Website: lowes
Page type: review-order
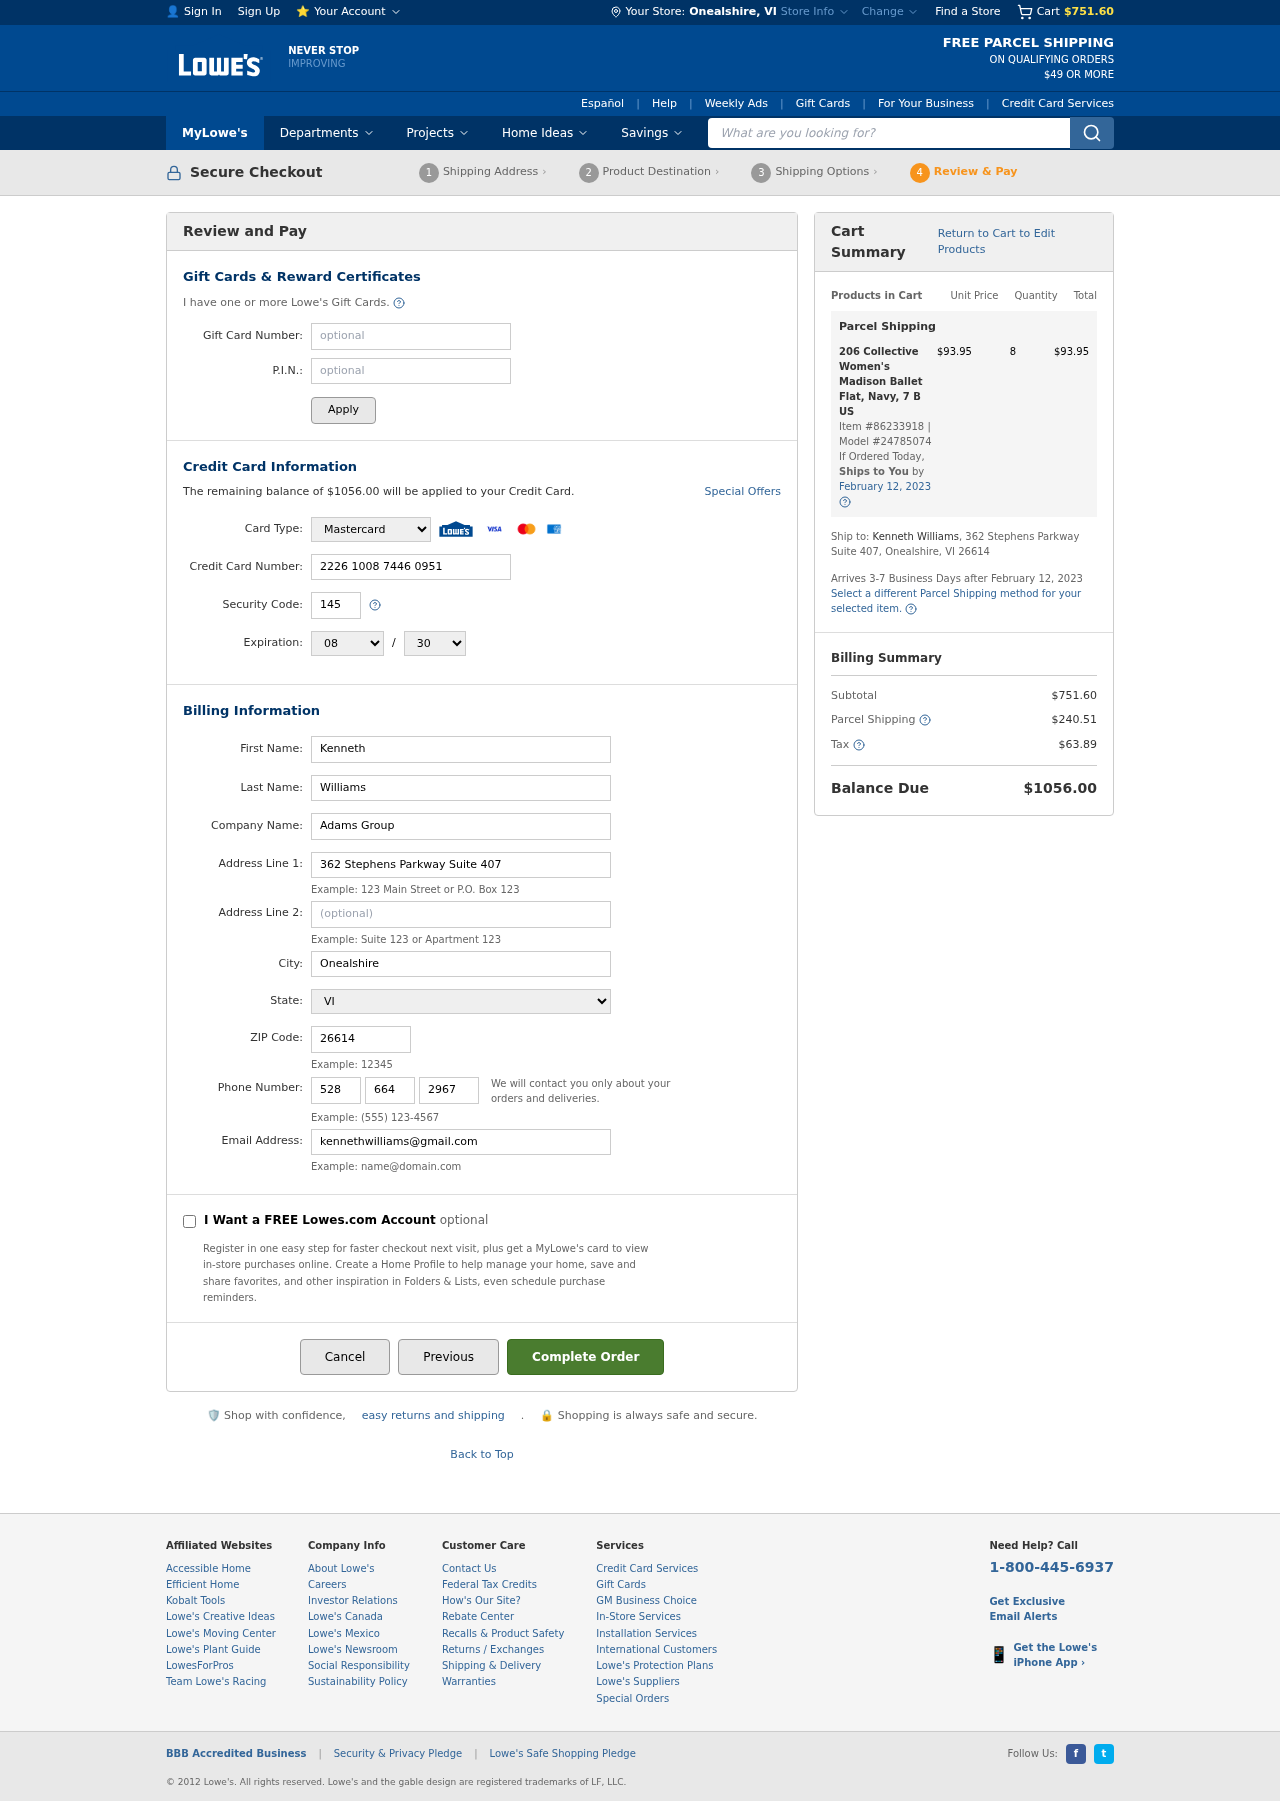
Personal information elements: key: PII_CARD_CVV
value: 145
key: PII_CARD_EXPIRY_MONTH
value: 08
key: PII_CARD_EXPIRY_YEAR
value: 30
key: PII_CARD_NUMBER
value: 2226 1008 7446 0951
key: PII_CARD_TYPE
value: Mastercard
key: PII_CITY
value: Onealshire
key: PII_CITY_STATE
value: Onealshire, VI
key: PII_COMPANY
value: Adams Group
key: PII_EMAIL
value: kennethwilliams@gmail.com
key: PII_FIRSTNAME
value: Kenneth
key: PII_LASTNAME
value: Williams
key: PII_PHONE_AREA
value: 528
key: PII_PHONE_PREFIX
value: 664
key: PII_PHONE_SUFFIX
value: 2967
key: PII_POSTCODE
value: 26614
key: PII_STATE
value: VI
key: PII_STREET
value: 362 Stephens Parkway Suite 407
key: PII_STREET2
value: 362 Stephens Parkway Suite 407
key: PII_FULLNAME2
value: Kenneth Williams
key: PII_STATE_ABBR
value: VI
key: PII_POSTCODE_FULL
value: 26614
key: PII_CITY_STATE_ZIP
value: Onealshire, VI 26614
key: PII_POSTCODE_NUMERIC
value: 26614
Product elements: key: PRODUCT1_NAME
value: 206 Collective Women's Madison Ballet Flat, Navy, 7 B US
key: PRODUCT1_PRICE
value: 93.95
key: PRODUCT1_QUANTITY
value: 8
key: PRODUCT1_ITEM_NUMBER
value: Item #86233918
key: PRODUCT1_MODEL_NUMBER
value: Model #24785074
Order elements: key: ORDER_SUBTOTAL
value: $751.60
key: ORDER_BALANCE_DUE
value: $1056.00
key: ORDER_SHIPPING_DATE
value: February 12, 2023
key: ORDER_ITEM_TOTAL
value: $93.95
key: ORDER_SHIPPING_DATE2
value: February 12, 2023
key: ORDER_SHIPPING_COST
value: $240.51
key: ORDER_TAX
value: $63.89
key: ORDER_TOTAL
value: $1056.00
Search elements: key: HEADER_SEARCH
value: What are you looking for?